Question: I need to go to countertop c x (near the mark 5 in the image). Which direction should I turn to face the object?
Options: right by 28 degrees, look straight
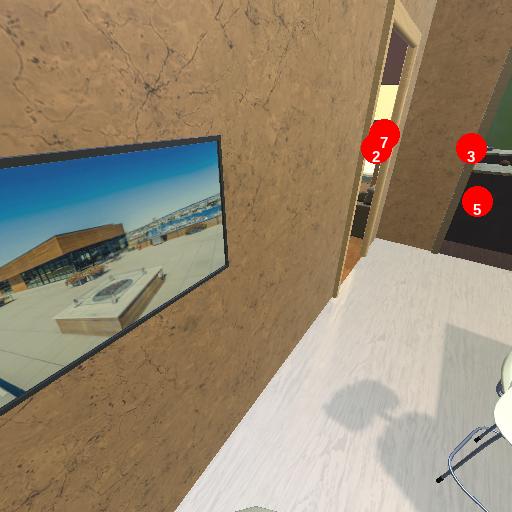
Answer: right by 28 degrees